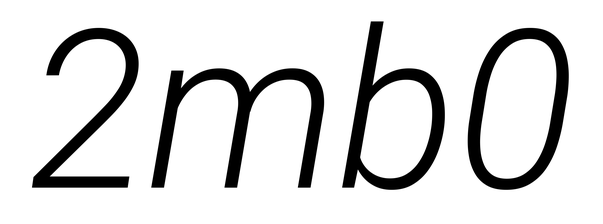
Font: Roboto-Italic_Light_Italic